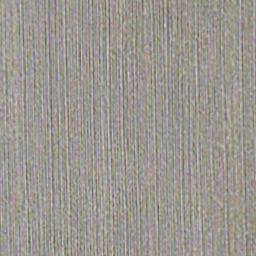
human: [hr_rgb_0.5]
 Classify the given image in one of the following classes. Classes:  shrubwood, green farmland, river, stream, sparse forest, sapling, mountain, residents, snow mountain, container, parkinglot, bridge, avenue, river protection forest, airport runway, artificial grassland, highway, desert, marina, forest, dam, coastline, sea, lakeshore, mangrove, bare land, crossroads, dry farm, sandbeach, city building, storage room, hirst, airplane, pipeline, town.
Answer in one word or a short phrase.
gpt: dry farm